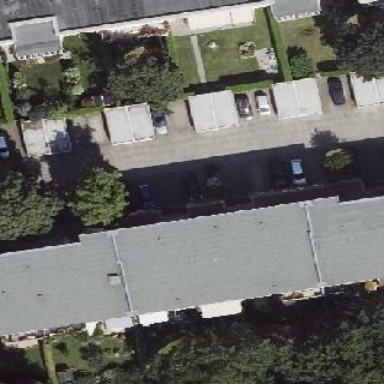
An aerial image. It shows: Building with flat roof.